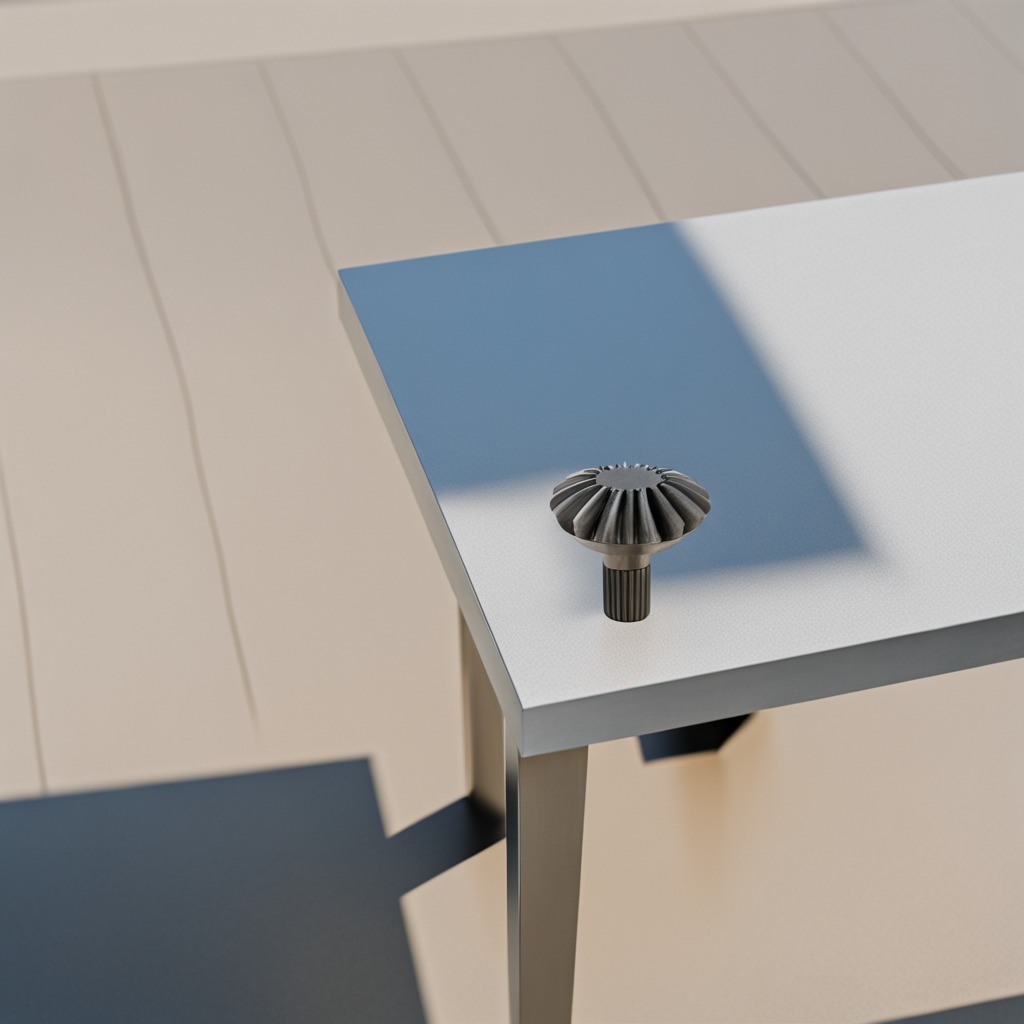
A steel gear with teeth is lying on the table.